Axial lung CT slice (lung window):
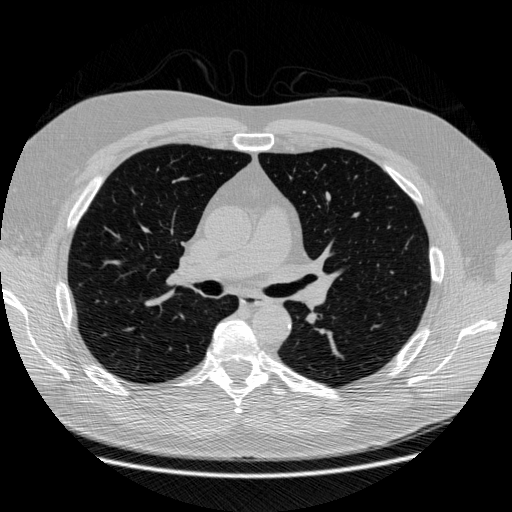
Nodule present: no